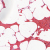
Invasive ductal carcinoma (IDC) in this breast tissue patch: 0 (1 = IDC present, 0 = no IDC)